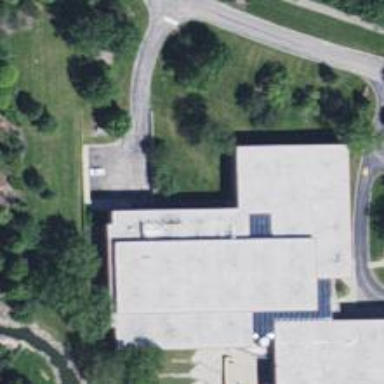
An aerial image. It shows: Office building.